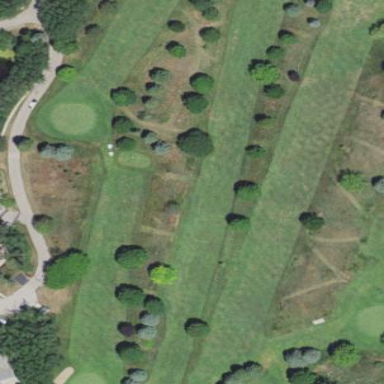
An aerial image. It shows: Golf course.